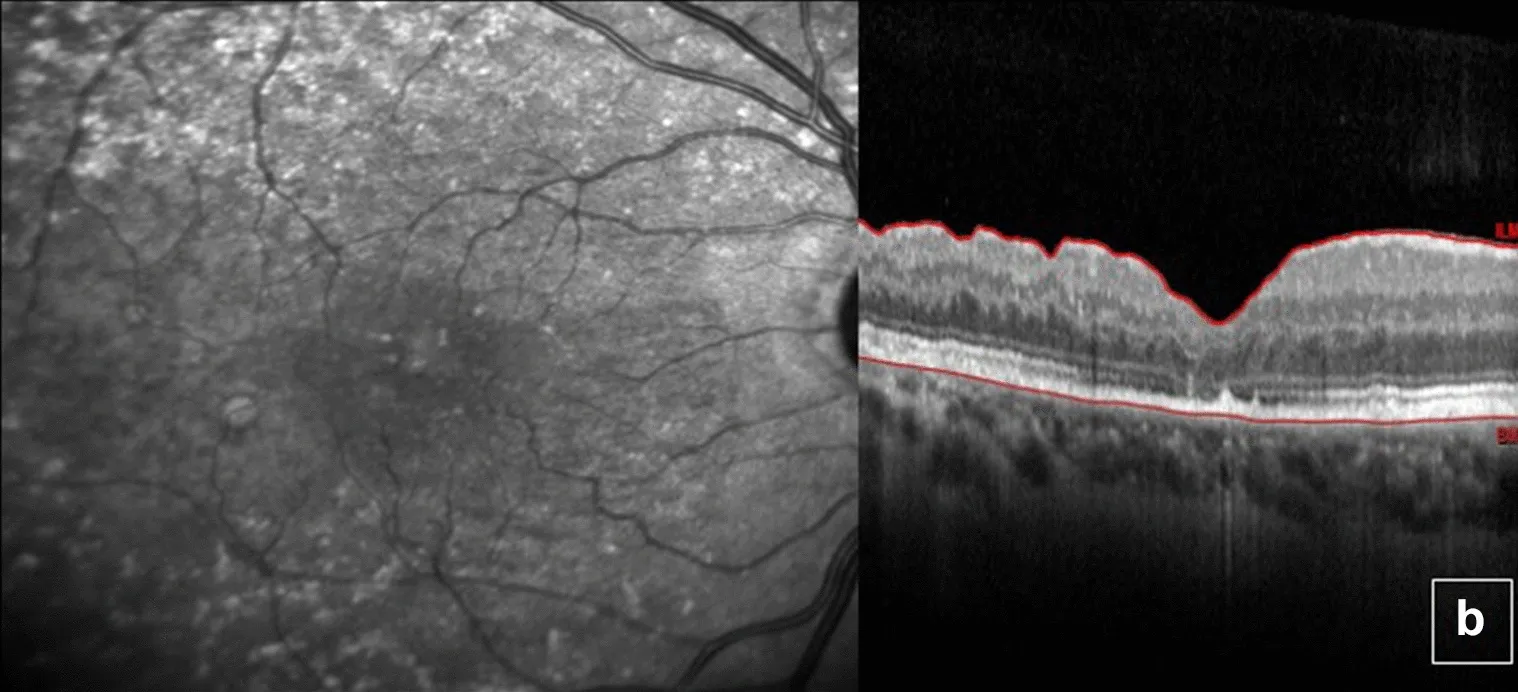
Macular hole closure 6 months after surgery Note the restructuring of the photoreceptor layer of the retina. In foveal center, there was partial restoration of the external limiting membrane (ELM) and ellipsoid zone layers.
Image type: ophthalmic_imaging (oct)